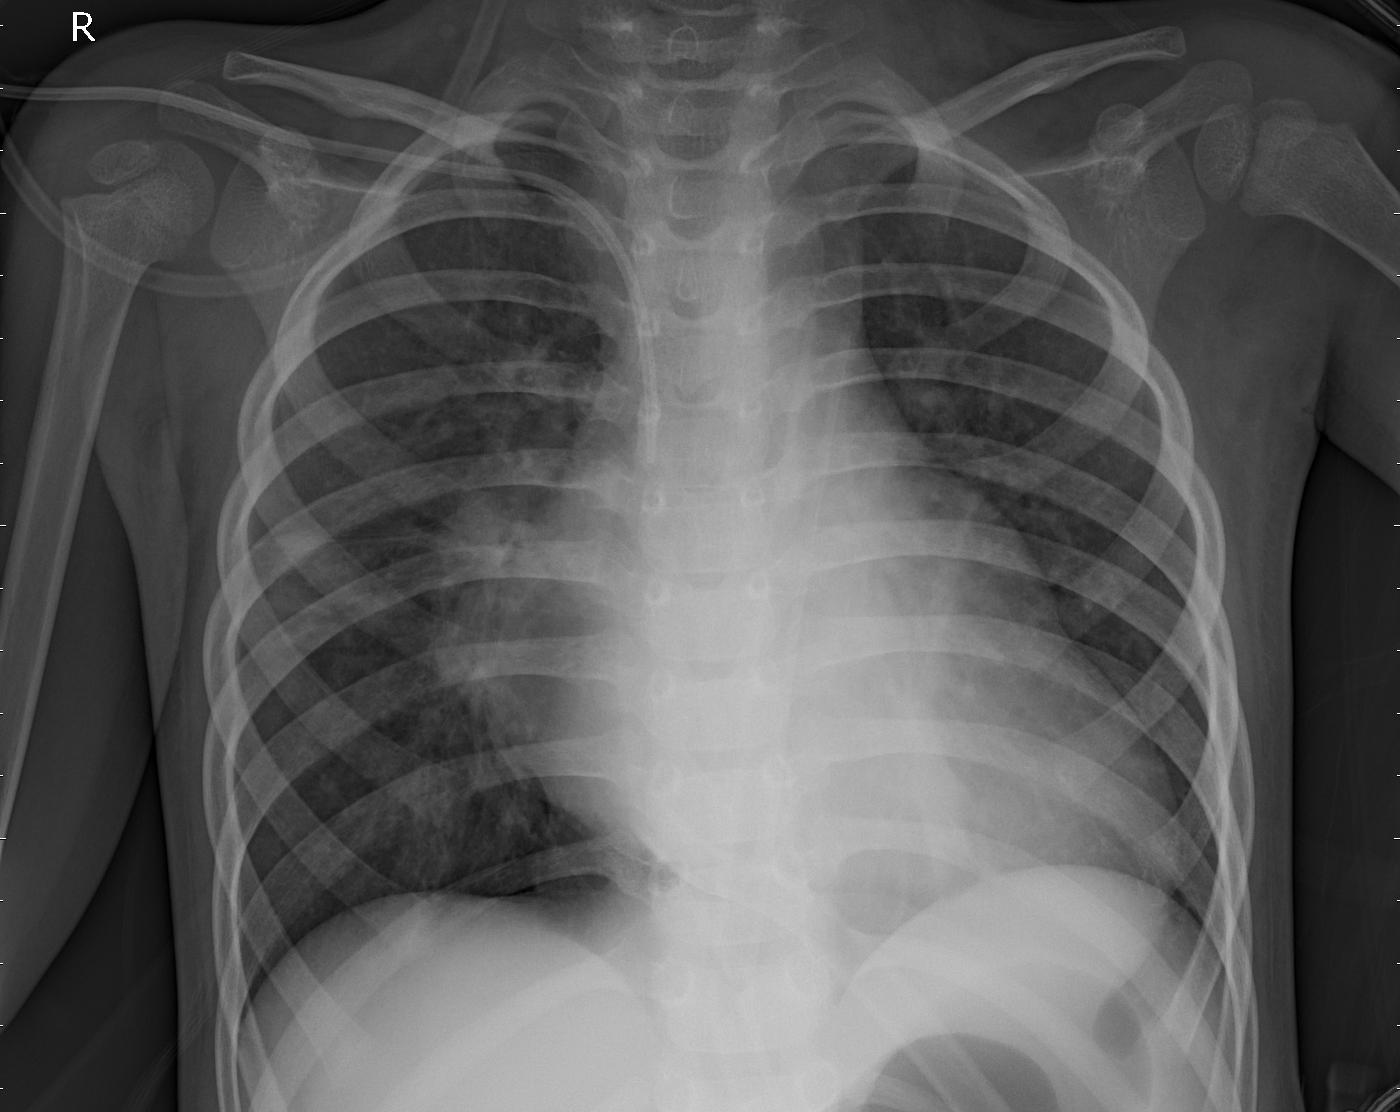
Diagnosis: PNEUMONIA